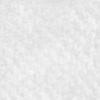
Label: no_change